Question: In continuation to my application development, I have encountered another intersting problem.
In my MS Access application, I am using a form which contains only two controls - a textbox and a command button. This form is named as 'HEADER FORM'.
'HEADER FORM' is used as a subform in header section of various other forms.
Figure below shows the subform and its use in one of the main form.

Now, what I want is that when user clicks on Logout button of the subform, the logout action shall happen (which is fine and I am able to figure it out) and all the forms that are open at that point in time shall be closed / unloaded.
I tried using following code to no avail.
'''
Option Compare Database
Private Sub cmdHeaderLogout_Click()
If (loggedIn = 1) Then
loggedIn = 0
DoCmd.Close acForm, Parent.Form
End If
End Sub
'''
When I try to click on logout button, control reaches DoCmd.Close statement above. And execution stops after giving following error message:
> Run-time error: 2498. An expression you entered is the wrong data type
for one of the arguments.
and it points to 'Parent.Form' text.
I am not able to figure out how to refer to parent form and unload the same?
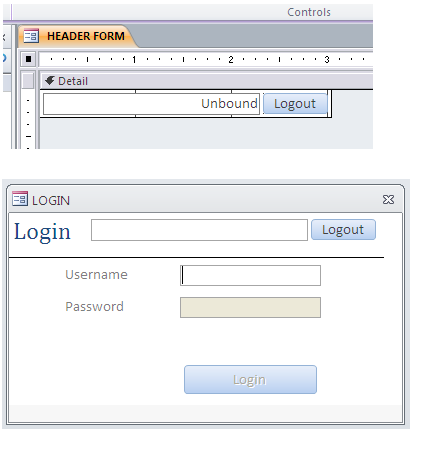
Answer: You should refer to the name of the parent of the current form, that is:
'''
DoCmd.Close acForm, Me.Parent.Name
'''
The second argument of DoCmd.Close takes a string.
You can also loop through the forms collection.
'''
FormsCount = Forms.Count - 1
For i = FormsCount To 0 Step -1
If Forms(i).Name <> Me.Name Then
DoCmd.Close acForm, Forms(i).Name
End If
Next
'''